Question: I'm trying to write an extension for the Swift 'Int' type to save nested 'min()/max()' functions. It looks like this:
'''
extension Int {
func bound(minVal: Int, maxVal: Int) -> Int {
let highBounded = min(self, maxVal)
return max(minVal, highBounded)
}
}
'''
However, I have a compilation error when assigning/computing 'highBounded':
'IntExtensions.swift:13:25: 'Int' does not have a member named 'min''
Why aren't the functions defined by the standard library properly located?

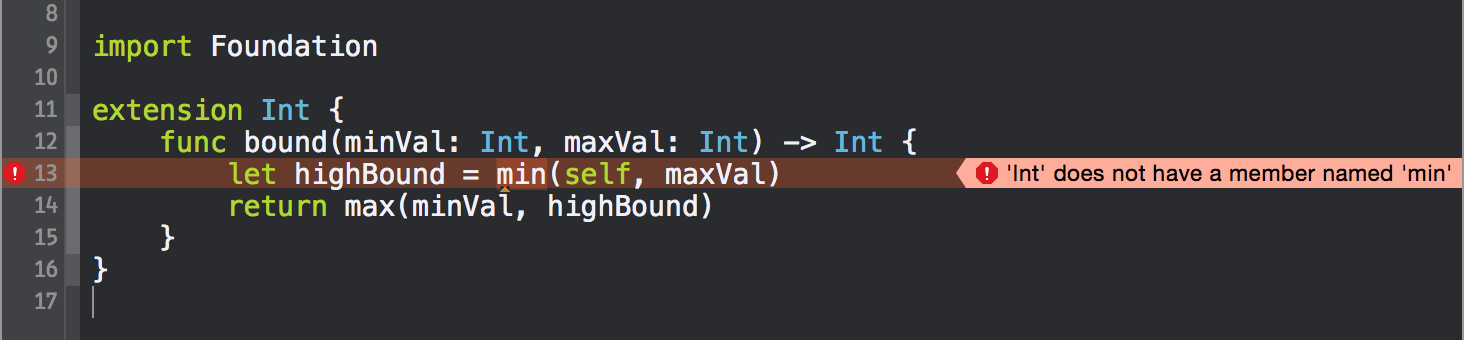
Answer: It looks like it is trying to find a method in Int for min() and max() since you are extending Int. You can get around this and use the default min and max functions by specifying the Swift namespace.
'''
extension Int {
func bound(minVal: Int, maxVal: Int) -> Int {
let highBounded = Swift.min(self, maxVal)
return Swift.max(minVal, highBounded)
}
}
'''